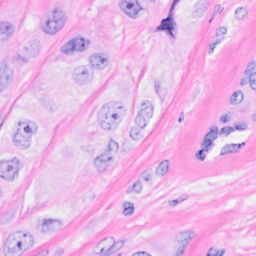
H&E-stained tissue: Breast